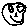
Label: smiley face